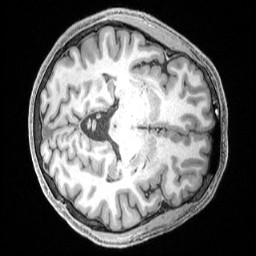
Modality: T1w
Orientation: axial
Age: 40
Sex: male
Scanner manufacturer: siemens
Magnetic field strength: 3 T
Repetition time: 2.4 s
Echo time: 0.00228 s